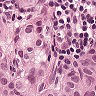
Metastatic tissue present: yes